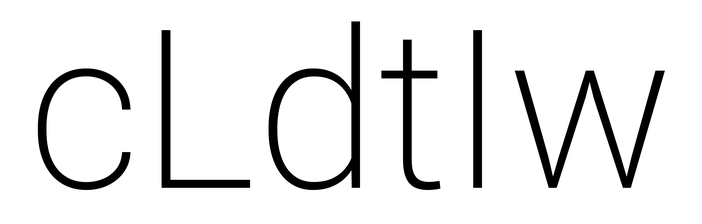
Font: Roboto_ExtraLight